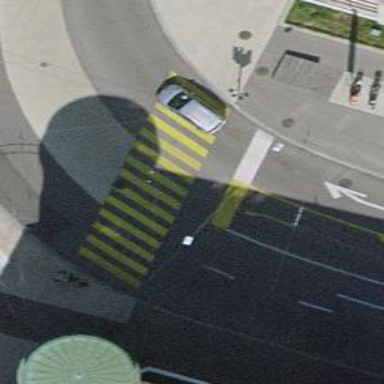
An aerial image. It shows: Crossing with marked traffic signals.